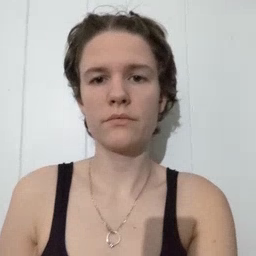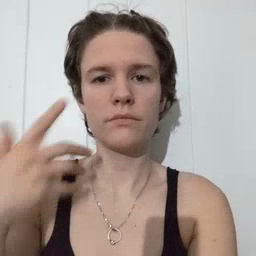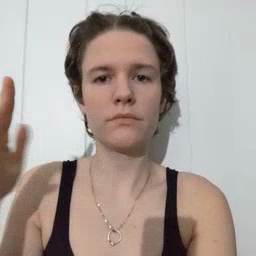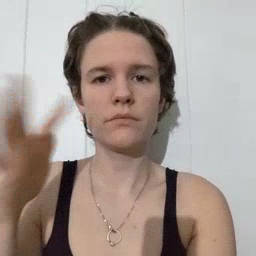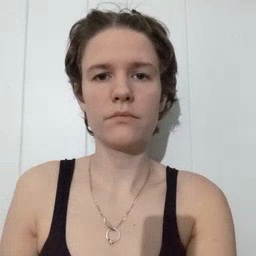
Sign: noisy